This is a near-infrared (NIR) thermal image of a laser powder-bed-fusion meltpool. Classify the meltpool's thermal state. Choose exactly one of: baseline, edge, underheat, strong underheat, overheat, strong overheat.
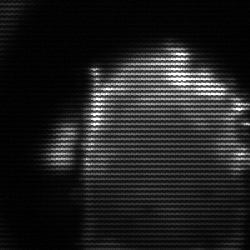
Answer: baseline